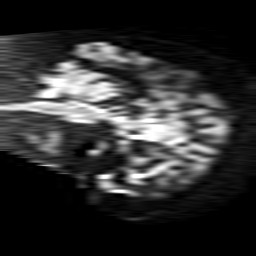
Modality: TRACE
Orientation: sagittal
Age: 69
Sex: female
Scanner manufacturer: philips
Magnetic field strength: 1.5 T
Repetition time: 3.844 s
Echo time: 0.09719 s